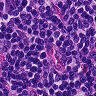
Metastatic tissue present: no